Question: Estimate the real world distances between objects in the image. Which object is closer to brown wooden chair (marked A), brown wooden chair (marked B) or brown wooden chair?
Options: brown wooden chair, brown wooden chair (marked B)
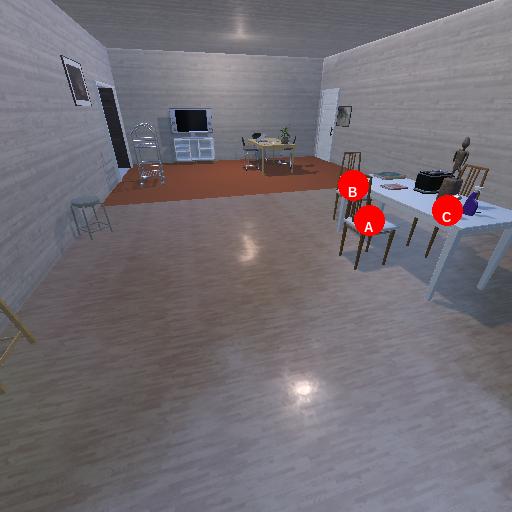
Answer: brown wooden chair